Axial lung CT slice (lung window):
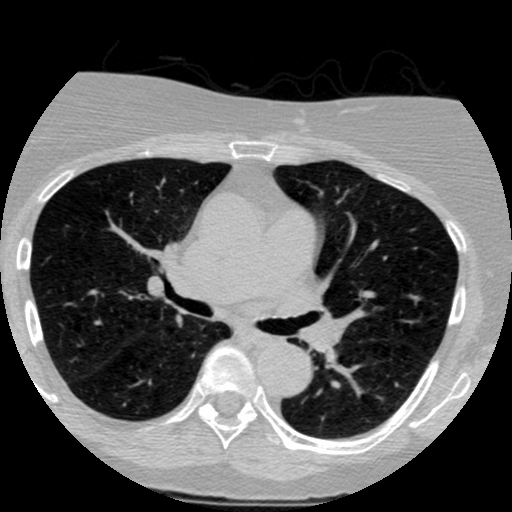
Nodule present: no